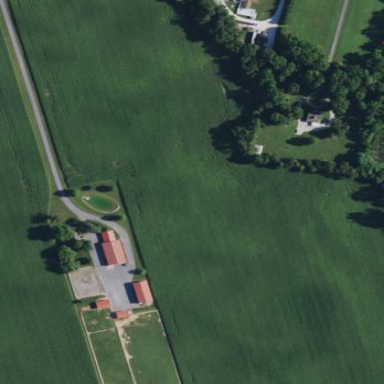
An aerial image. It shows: Farmyard area.